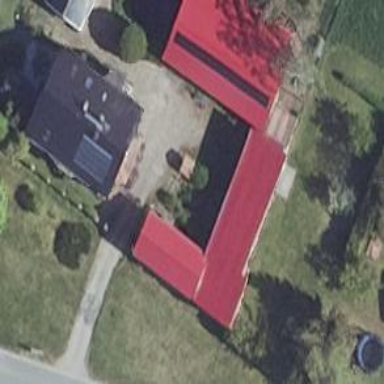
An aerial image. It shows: Shed.